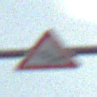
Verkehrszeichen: Stau
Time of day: SunriseSunset
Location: Outdoor (Suburban)
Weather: PartlyCloudy
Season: NotSpecified
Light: Natural